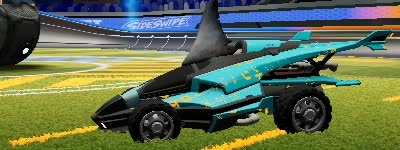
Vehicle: aftershock